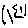
Label: line